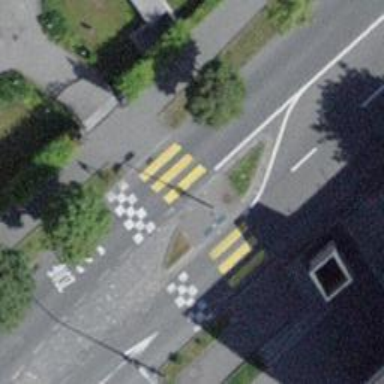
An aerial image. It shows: Uncontrolled zebra crossing with notable zebra markings.